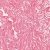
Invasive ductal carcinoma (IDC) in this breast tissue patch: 0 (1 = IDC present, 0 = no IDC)